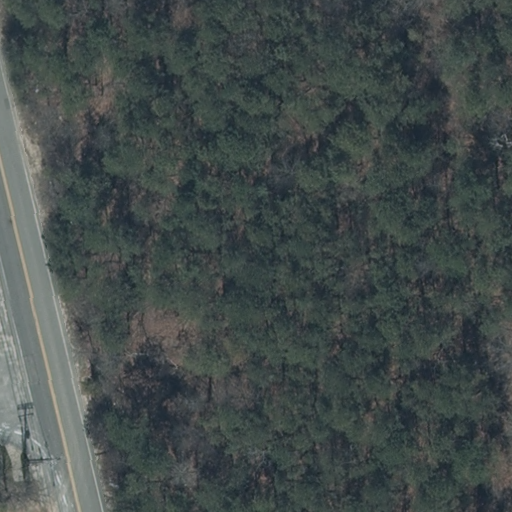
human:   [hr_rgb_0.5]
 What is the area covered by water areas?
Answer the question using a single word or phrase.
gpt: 0m2

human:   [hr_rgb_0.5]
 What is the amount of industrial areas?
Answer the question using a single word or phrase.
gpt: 1

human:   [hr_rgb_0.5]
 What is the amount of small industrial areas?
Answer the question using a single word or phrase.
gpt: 0

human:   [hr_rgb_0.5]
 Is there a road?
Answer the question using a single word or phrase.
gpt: yes

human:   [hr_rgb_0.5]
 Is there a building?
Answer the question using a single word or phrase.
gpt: no

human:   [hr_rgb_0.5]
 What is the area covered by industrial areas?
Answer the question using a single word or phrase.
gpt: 10435m2

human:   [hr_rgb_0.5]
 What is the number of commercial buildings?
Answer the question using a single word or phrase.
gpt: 0

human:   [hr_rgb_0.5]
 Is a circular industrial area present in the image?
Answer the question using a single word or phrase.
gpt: no

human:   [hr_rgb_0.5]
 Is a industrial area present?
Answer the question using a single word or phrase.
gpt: yes

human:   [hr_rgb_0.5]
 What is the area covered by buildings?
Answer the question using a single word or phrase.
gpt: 0m2

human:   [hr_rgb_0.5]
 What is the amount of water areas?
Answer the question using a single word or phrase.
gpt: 0

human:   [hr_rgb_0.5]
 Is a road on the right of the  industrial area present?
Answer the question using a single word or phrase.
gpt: yes

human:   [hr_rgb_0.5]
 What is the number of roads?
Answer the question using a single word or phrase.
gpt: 1

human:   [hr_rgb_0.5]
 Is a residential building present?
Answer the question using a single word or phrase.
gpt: no

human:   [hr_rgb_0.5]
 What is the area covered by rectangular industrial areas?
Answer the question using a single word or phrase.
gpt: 10435m2

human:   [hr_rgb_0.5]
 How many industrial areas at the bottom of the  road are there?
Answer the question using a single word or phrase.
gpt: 0

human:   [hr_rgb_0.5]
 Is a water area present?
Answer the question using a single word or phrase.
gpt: no

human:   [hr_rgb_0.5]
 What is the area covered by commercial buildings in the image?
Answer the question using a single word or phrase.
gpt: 0m2

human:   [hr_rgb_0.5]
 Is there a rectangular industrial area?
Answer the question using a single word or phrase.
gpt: yes

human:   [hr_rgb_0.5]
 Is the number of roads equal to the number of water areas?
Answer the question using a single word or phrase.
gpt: no

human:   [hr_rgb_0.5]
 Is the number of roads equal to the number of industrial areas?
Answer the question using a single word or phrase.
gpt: yes

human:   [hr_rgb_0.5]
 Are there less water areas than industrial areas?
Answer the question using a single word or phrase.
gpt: yes

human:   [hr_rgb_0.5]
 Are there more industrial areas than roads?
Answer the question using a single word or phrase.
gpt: no

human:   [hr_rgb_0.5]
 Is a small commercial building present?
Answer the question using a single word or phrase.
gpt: no

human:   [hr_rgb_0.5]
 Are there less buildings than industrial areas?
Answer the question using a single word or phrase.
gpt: yes

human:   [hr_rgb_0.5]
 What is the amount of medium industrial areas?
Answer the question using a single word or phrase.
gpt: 0

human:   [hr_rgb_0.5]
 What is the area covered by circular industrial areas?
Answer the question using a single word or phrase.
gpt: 0m2

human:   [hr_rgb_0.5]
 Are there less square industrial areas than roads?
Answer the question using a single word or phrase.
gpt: yes

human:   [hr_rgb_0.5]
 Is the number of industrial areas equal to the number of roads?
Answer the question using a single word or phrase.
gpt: yes

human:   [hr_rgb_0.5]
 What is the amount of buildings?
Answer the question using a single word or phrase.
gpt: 0

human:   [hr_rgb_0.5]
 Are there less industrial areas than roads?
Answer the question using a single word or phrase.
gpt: no

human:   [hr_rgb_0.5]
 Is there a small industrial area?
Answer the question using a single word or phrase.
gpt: no

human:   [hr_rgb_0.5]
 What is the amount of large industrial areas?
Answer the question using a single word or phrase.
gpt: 1

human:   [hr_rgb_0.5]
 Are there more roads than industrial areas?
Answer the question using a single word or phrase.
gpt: no

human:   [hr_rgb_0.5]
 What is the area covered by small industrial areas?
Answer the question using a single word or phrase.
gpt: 0m2

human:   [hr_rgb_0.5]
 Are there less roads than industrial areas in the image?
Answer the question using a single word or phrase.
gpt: no

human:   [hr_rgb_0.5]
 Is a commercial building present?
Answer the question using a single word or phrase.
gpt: no

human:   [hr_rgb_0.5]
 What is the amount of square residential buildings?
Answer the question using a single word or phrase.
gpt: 0

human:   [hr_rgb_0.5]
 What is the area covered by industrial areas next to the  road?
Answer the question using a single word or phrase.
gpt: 10435m2

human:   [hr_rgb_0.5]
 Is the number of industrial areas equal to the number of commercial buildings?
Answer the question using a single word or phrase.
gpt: no

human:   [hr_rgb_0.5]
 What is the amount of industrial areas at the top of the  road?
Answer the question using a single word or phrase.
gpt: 1

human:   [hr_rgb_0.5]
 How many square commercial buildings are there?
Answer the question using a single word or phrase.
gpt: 0

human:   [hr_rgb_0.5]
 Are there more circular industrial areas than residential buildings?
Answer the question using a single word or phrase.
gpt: no

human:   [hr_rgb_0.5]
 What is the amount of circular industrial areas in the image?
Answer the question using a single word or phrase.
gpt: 0

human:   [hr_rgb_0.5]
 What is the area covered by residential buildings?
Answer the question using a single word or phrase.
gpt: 0m2

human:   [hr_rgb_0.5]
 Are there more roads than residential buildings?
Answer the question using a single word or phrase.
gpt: yes

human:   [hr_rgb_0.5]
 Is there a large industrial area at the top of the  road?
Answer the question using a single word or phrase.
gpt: yes

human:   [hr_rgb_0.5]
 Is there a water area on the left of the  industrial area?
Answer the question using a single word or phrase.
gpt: no

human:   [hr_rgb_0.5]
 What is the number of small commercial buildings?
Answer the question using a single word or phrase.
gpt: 0

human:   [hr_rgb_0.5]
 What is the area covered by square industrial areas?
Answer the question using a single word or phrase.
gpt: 0m2

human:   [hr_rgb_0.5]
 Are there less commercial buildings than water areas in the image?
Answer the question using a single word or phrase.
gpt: no

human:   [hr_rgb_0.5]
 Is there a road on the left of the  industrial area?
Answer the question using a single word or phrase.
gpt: no

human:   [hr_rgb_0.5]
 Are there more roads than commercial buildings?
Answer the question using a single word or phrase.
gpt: yes

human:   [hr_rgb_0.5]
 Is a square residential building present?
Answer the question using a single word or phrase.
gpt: no

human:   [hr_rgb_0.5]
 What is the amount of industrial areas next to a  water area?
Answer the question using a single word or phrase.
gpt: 0

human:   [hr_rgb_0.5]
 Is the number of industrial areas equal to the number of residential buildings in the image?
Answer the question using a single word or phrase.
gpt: no

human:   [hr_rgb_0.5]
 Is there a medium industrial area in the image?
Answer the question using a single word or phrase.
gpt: no

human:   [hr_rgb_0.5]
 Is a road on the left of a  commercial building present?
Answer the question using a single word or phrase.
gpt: no

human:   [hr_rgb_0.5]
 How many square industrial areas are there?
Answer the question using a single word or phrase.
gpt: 0

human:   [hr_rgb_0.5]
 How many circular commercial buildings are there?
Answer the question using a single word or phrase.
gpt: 0

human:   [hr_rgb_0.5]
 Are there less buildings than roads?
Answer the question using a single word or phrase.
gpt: yes

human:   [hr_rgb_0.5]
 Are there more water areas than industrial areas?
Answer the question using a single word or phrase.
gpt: no

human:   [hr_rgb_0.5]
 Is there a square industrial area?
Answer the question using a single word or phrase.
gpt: no

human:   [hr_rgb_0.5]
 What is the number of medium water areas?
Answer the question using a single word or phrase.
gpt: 0